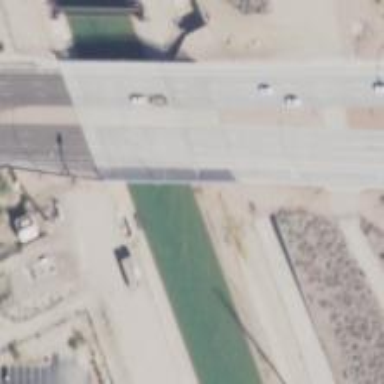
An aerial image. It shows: Secondary road crossing bridge.